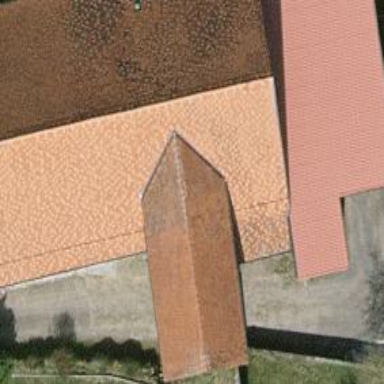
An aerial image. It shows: Farm building.